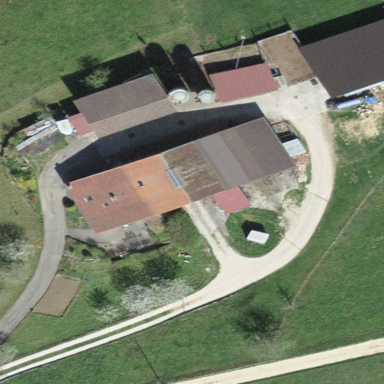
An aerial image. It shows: Farmyard area.